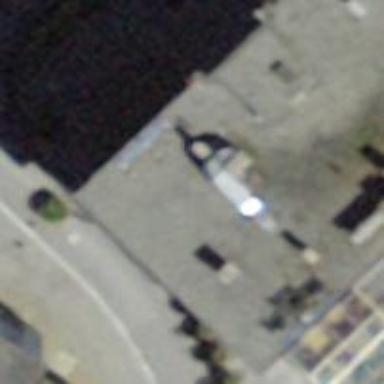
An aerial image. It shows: Restaurant.